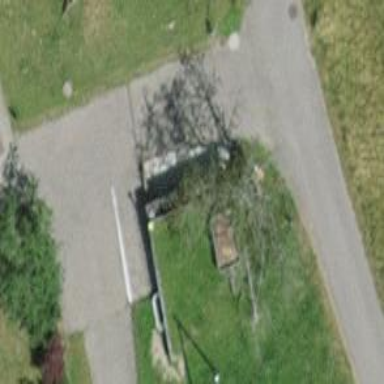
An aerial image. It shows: Garage building.